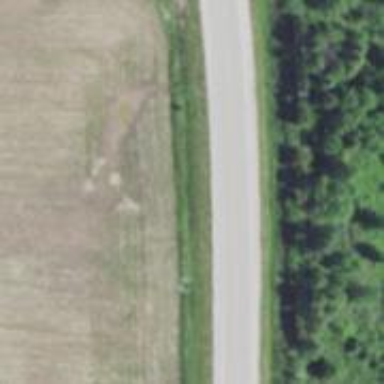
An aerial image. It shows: Primary highway.